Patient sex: M
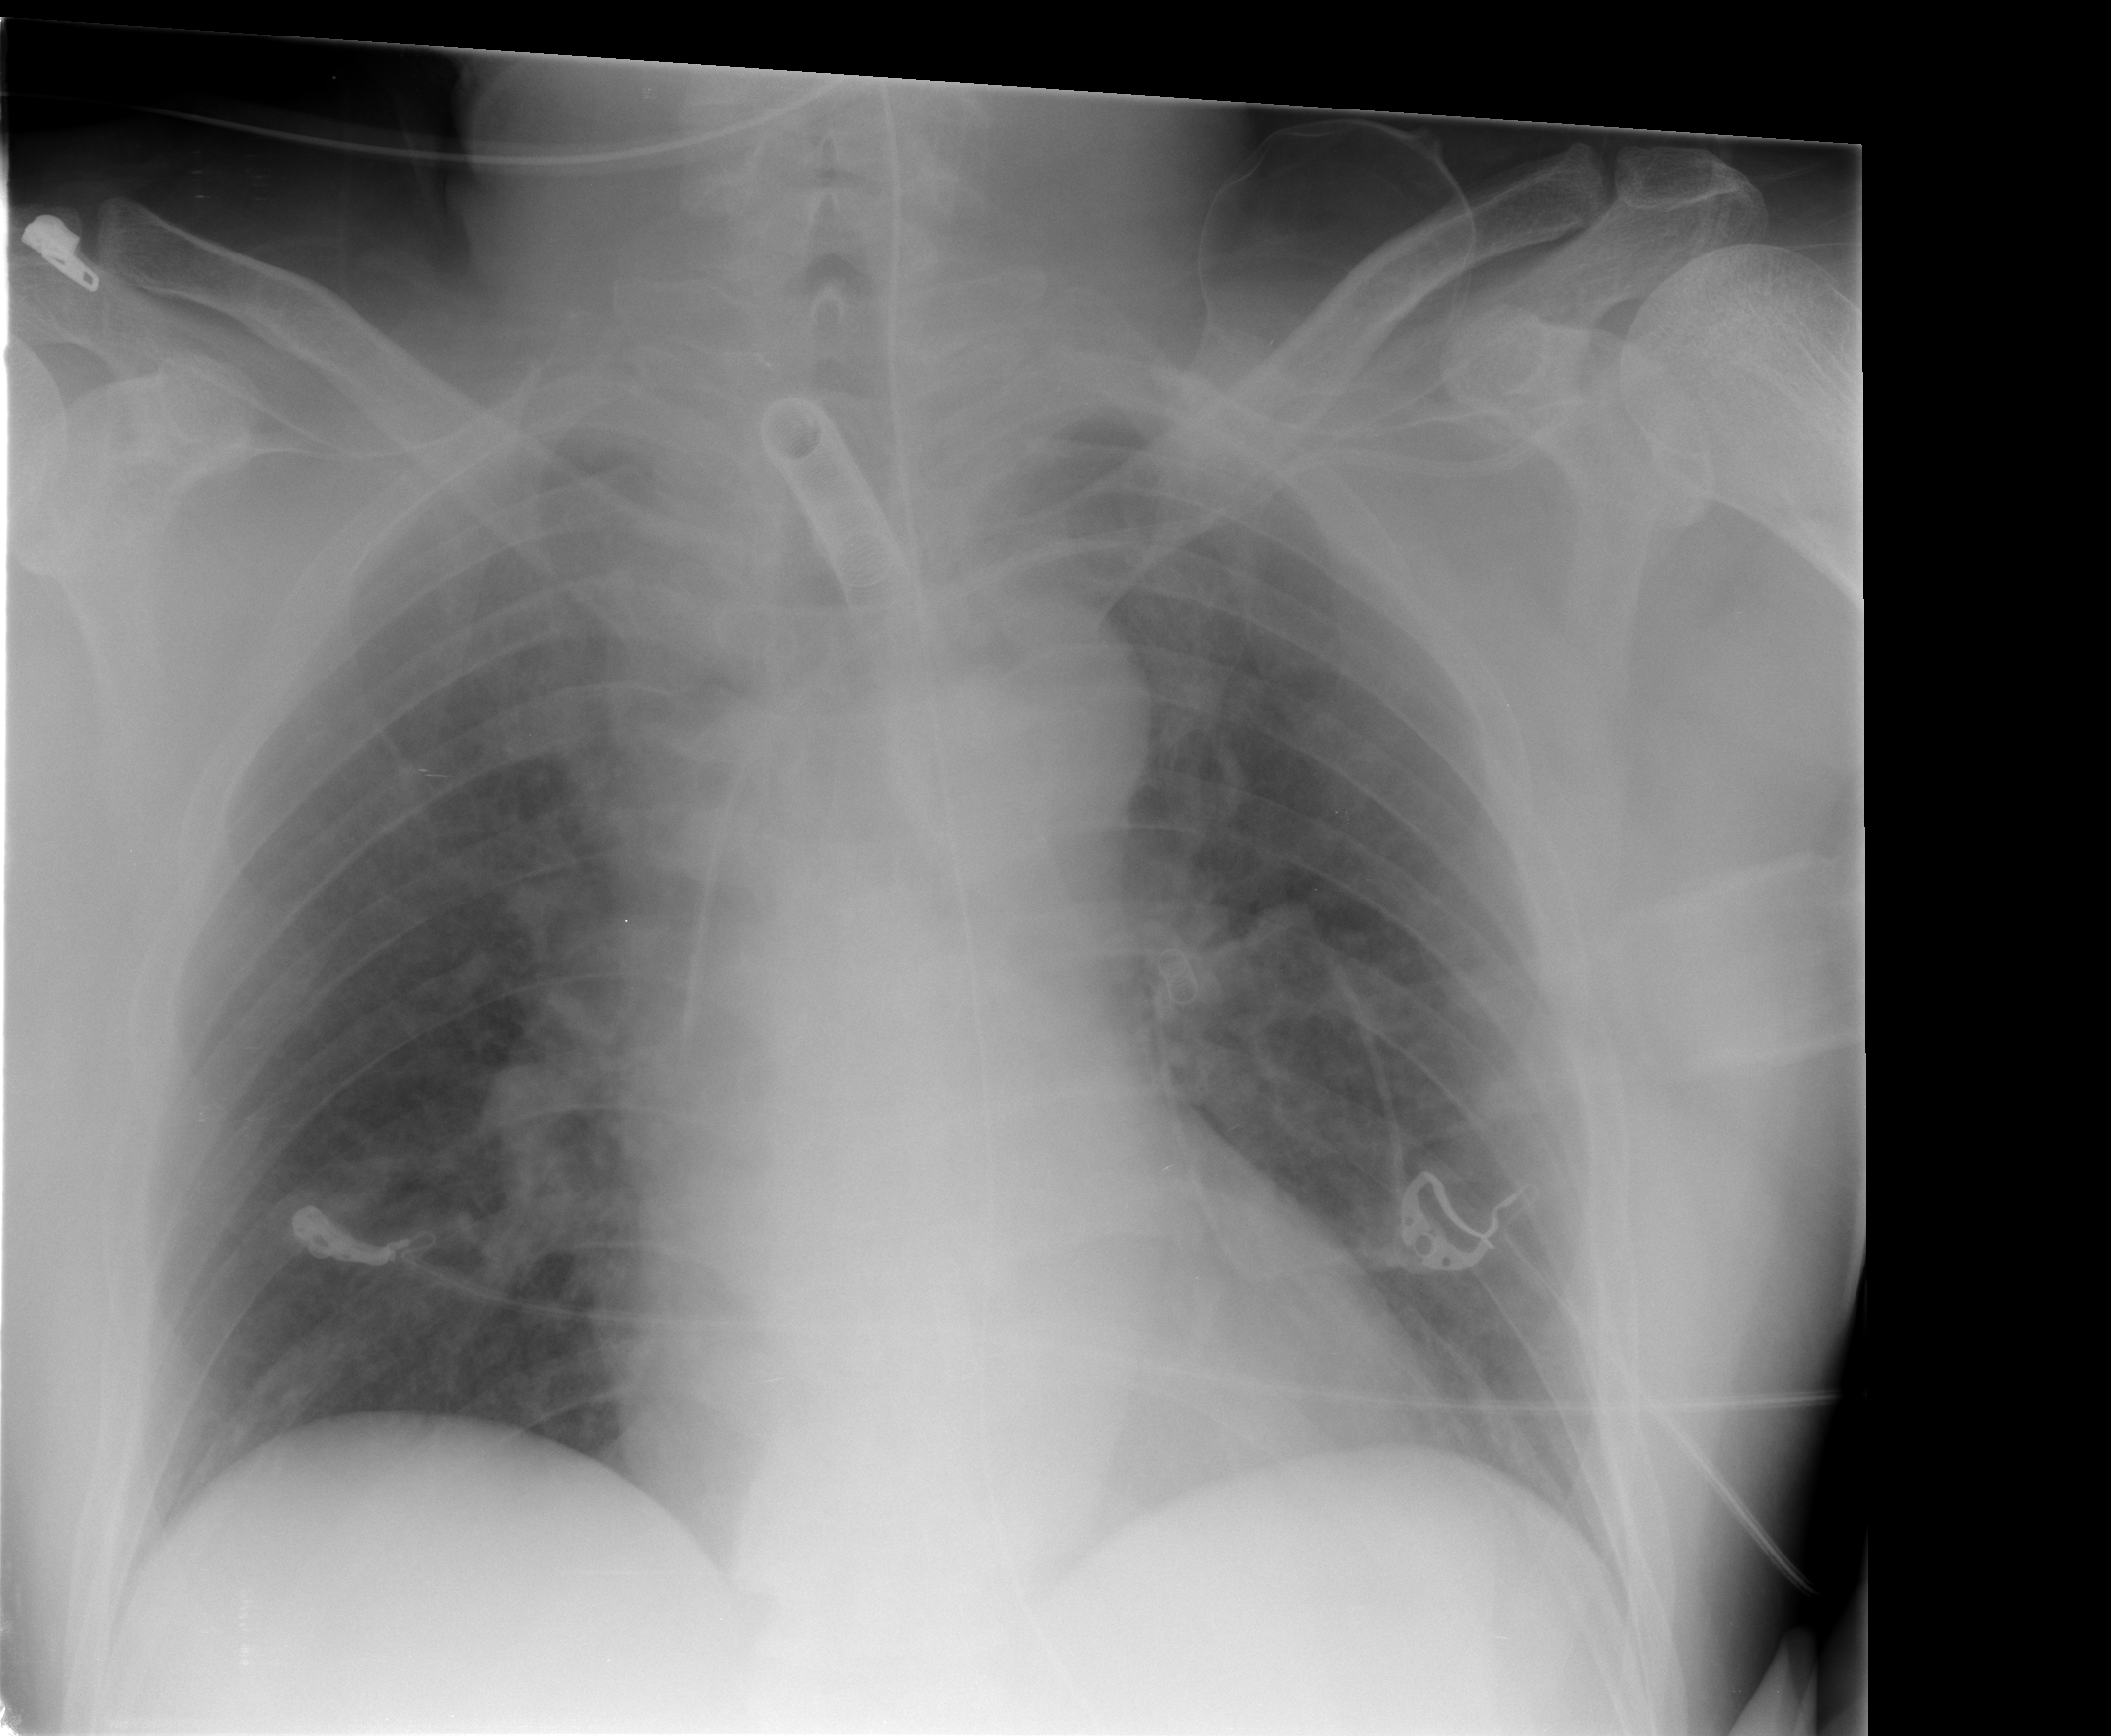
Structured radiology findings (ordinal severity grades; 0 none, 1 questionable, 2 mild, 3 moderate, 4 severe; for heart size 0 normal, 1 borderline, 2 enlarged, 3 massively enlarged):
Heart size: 2
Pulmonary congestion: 2
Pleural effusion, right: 0
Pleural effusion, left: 0
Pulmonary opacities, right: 0
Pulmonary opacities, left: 0
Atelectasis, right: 0
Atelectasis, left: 0